Aerial crown-view tile of a tropical tree (Barro Colorado Island, Panama), acquired 20240716:
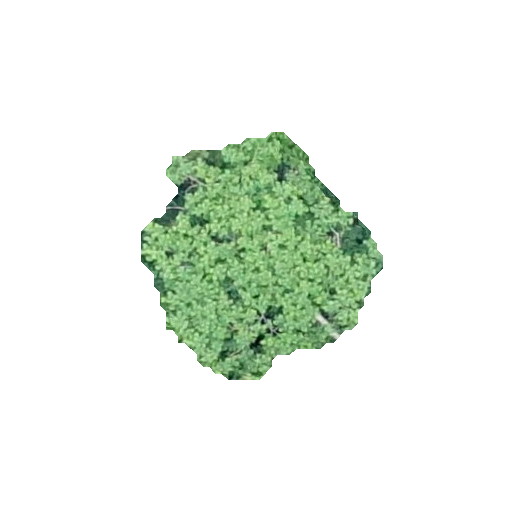
Species: Trattinnickia aspera
GBIF accepted scientific name: Trattinnickia aspera
Crown area: 62.448 m²